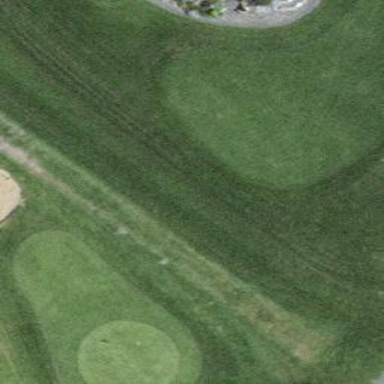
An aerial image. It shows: Golf green.